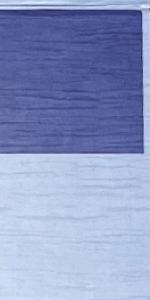
Label: Empty